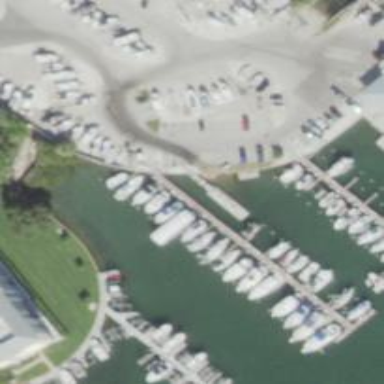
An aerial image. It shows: Slipway on leisure land.